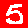
Digit: 5